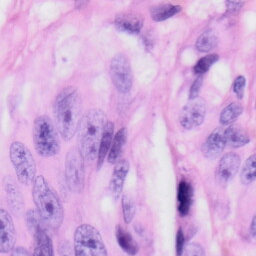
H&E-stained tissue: Skin